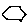
Label: hexagon